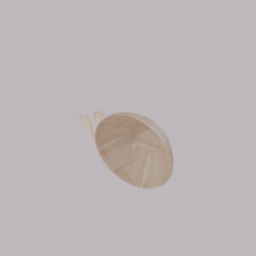
Label: tools